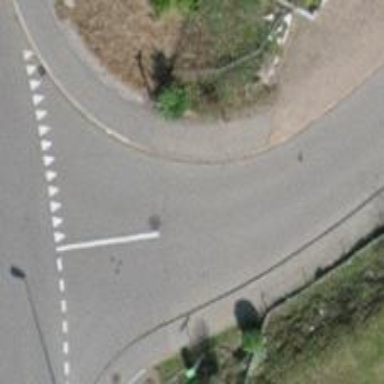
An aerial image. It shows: Kerb serving as barrier.